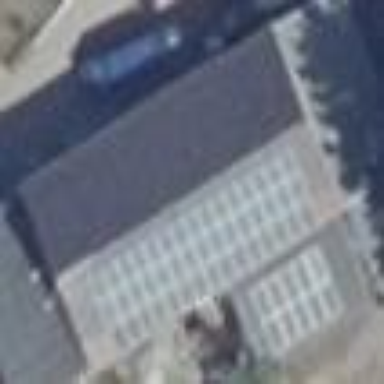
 generating electricity through photovoltaic methods."